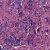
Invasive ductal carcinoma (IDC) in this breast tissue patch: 1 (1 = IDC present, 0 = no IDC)